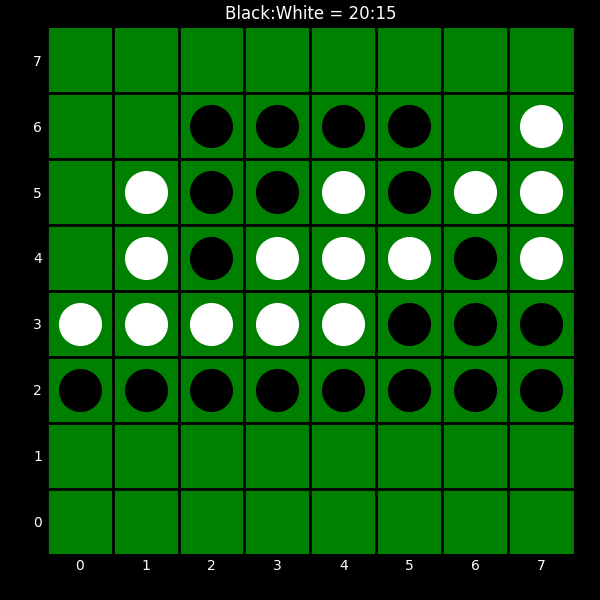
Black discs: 20
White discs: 15